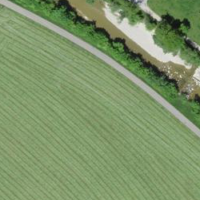
EUNIS habitat code: 23
Species observed at this site:
Prunus padus